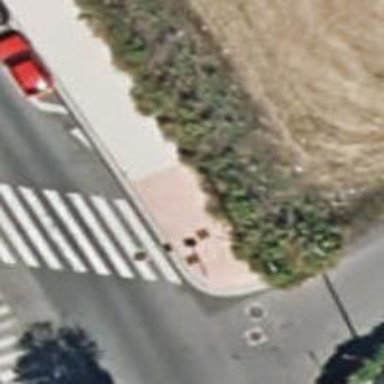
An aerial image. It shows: Sidewalk along the footway.